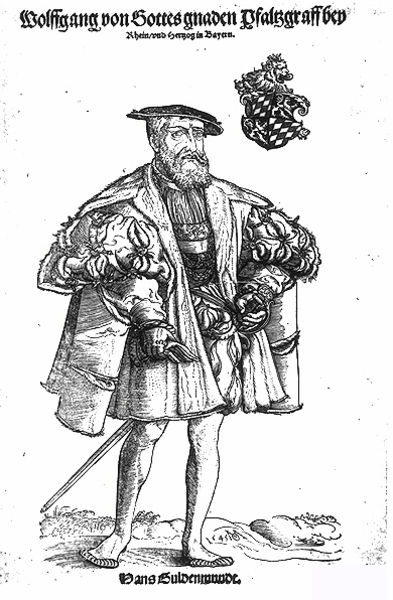
Titel: Bildnis des Herzogs Wolfgang von Bayern, Pfalzgraf bei Rhein
Künstler: Michael Ostendorfer
Institution: (Seriendruck)
Schlagwörter: kopf, mann, umhang, weiß, handschuh, handschuhe, hintergrund, hut, kleid, schwarz, zeichnung, gras, weg, wiese, bart, kappe, arme, kleidung, pelz, stehen, vollbart, ärmel, bildnis, herr, hände, portrait, porträt, boden, mantel, puffärmel, renaissance, beine, kopfbedeckung, füße, holzschnitt, schrift, grafik, graphik, inschrift, deutsch, zehen, name, strümpfe, barfuss, druck, radierung, stich, barrett, schwert, waffe, überschrift, adeliger, degen, herrscher, schuh, tizian, wappen, raute, halbprofil, herzog, löwe, hans, sebel, karl, emblem, kupferstich, grapik, altdeutsch, standbild, frühe neuzeit, sachsen, verrenkt, schaube, karl v, reformationszeit, wolfgang, herrscherbild, pels, pfalzgraf, ute, gottesgnaden, geulden, kurzes gewand